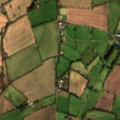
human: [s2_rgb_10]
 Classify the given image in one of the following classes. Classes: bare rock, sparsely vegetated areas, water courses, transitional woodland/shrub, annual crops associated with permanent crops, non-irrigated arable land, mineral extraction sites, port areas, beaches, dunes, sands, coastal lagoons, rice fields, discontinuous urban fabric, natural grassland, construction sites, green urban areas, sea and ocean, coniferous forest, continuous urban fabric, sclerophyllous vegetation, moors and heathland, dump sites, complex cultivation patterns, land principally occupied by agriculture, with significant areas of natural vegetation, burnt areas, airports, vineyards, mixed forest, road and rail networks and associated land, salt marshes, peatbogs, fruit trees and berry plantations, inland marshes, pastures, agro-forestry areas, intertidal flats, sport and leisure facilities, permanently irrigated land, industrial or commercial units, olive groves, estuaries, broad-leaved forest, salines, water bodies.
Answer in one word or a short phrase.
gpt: non-irrigated arable land, pastures